Interaction volume radius: 10 \u00c5
Interaction volume height: 25 \u00c5
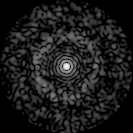
Disorder parameter: 0.8487